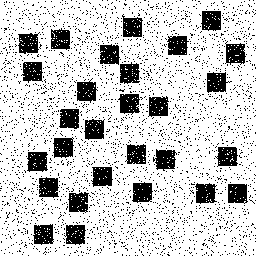
Squares: 28
Triangles: 0
Stars: 0
Total shapes: 28